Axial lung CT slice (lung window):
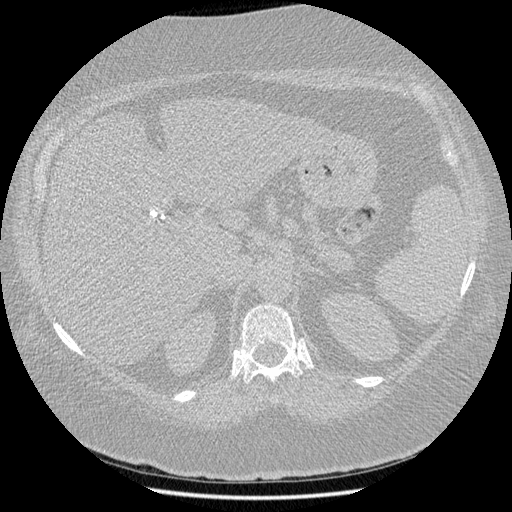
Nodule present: no